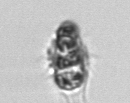
Label: Mesodinium